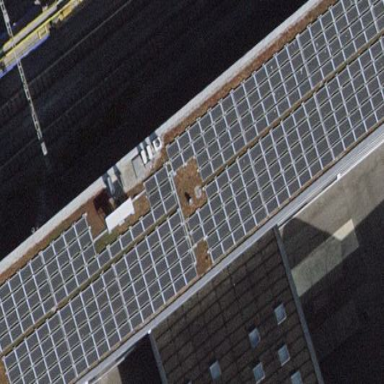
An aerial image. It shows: Solar power generator using photovoltaic panels.